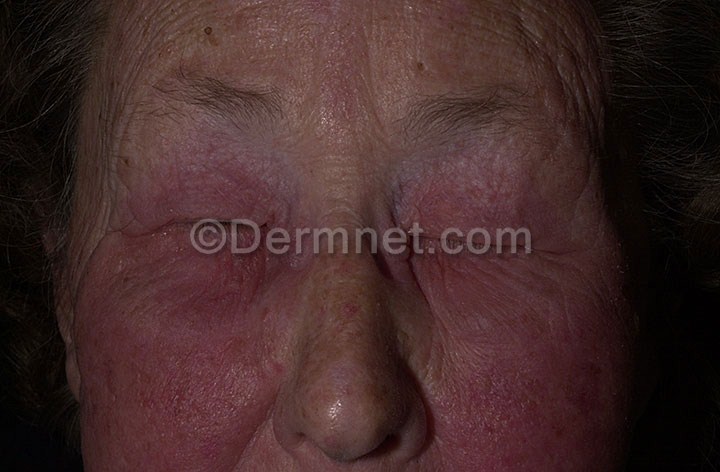
Disease: Poison Ivy Photos and other Contact Dermatitis